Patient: sex F, age 78
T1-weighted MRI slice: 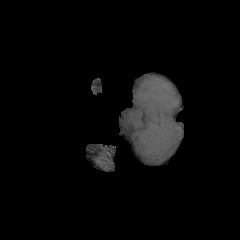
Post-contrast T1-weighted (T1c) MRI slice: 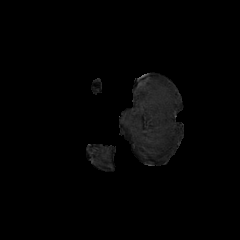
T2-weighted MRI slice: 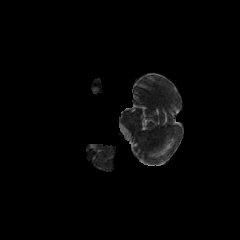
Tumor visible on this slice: no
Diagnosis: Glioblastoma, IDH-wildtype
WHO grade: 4